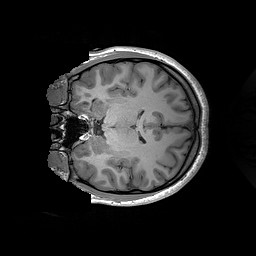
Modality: T1w
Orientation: coronal
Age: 22
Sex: female
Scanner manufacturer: siemens
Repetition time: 2.2 s
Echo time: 0.00244 s